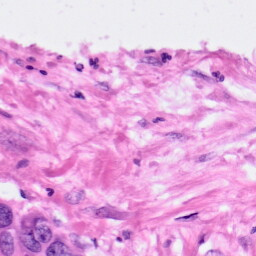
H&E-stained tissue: Pancreatic